Field crop: maize
Growth stage: 2
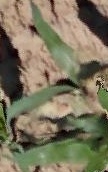
Species: maize